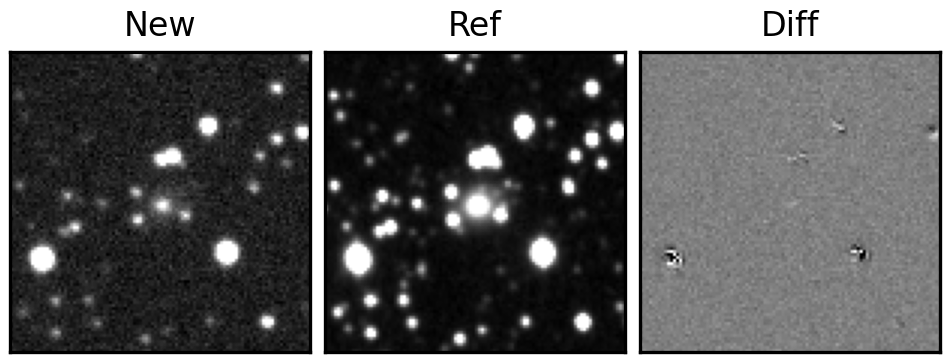
Label: real